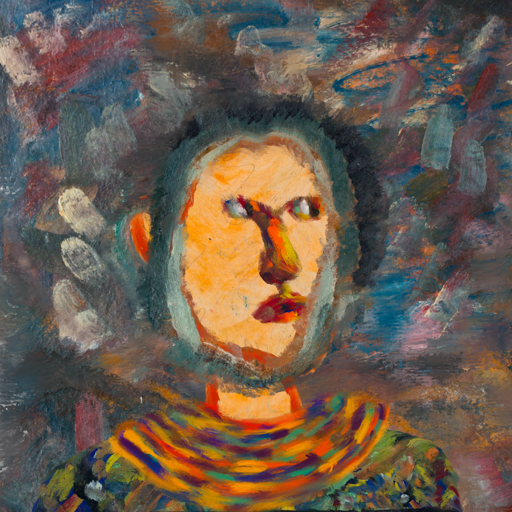
Background: Boggyland, Head And Neck Side: Experience, Face Side: An_Impression, Bust: An_Impression, Hair Side: Boggyland, Head Accessory: Blank, Second Necklace: An_Impression_2, Necklace: Blank, Baby: Blank